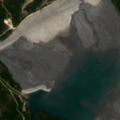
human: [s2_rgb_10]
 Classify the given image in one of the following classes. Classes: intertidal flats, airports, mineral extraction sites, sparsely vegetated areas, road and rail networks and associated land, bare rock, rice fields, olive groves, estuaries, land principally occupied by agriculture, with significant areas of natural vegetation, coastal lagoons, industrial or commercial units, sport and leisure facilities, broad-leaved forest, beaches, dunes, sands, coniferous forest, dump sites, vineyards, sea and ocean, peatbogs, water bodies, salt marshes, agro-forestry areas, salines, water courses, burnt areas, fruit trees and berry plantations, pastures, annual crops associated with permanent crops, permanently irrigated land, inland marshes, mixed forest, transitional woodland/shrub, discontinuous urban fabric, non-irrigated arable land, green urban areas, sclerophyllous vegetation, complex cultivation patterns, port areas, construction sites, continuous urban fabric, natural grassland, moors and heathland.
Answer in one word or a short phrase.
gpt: mineral extraction sites, land principally occupied by agriculture, with significant areas of natural vegetation, transitional woodland/shrub